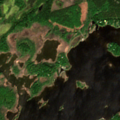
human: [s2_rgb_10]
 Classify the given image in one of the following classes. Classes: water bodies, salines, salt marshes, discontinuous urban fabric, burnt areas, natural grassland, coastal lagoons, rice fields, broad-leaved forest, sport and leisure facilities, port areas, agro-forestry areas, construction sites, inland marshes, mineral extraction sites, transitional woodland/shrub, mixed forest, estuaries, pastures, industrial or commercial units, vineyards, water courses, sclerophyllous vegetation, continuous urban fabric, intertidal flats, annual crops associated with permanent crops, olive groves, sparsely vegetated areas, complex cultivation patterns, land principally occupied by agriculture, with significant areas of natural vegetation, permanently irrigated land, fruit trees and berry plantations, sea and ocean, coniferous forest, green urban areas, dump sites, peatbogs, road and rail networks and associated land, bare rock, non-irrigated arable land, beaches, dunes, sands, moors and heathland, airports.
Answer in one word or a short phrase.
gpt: mixed forest, sea and ocean